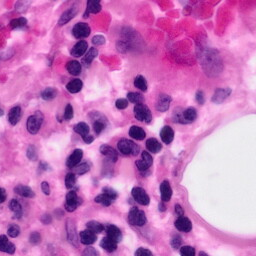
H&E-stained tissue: Pancreatic